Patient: sex F, age 29
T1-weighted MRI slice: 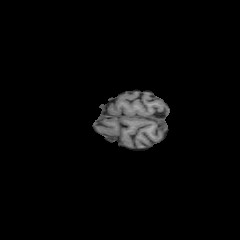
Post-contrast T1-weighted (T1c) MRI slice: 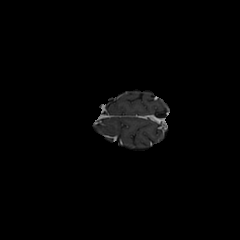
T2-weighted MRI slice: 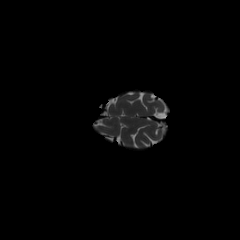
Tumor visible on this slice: no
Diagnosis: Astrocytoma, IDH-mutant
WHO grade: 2